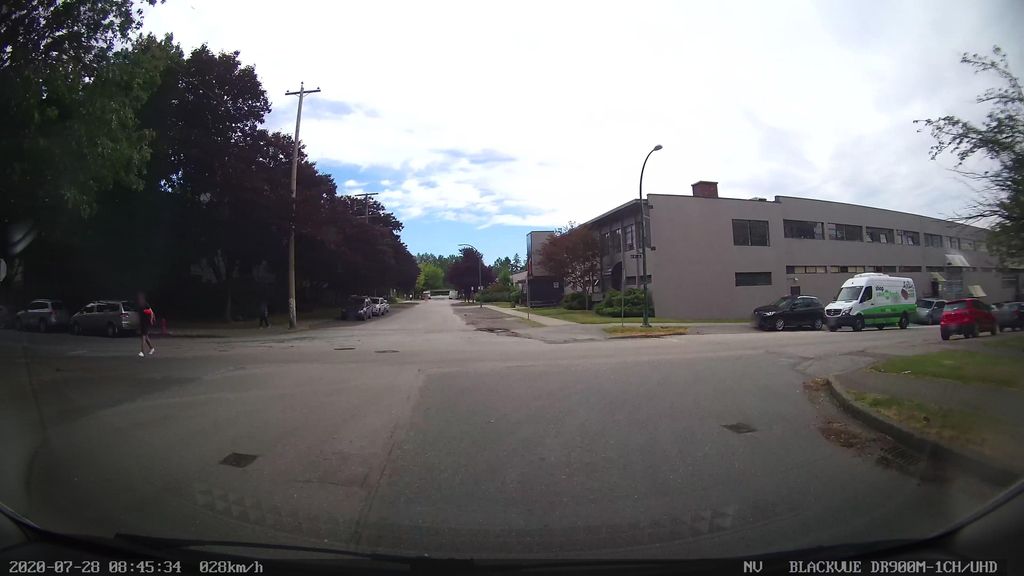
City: vancouver